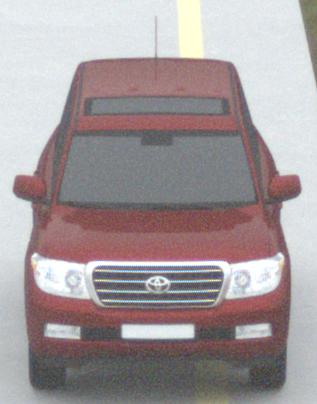
Make: Toyota
Model: Land Cruiser V8 4.7
Detailed model: Land Cruiser V8 (J20)
Model produced from: 2008/03
Model produced until: 2009/11
Doors: 5
Color: red
Road condition: dry road
Daytime: midday
Contrast: low contrast